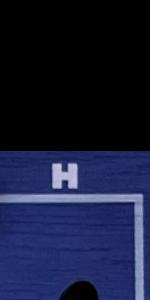
Label: Empty